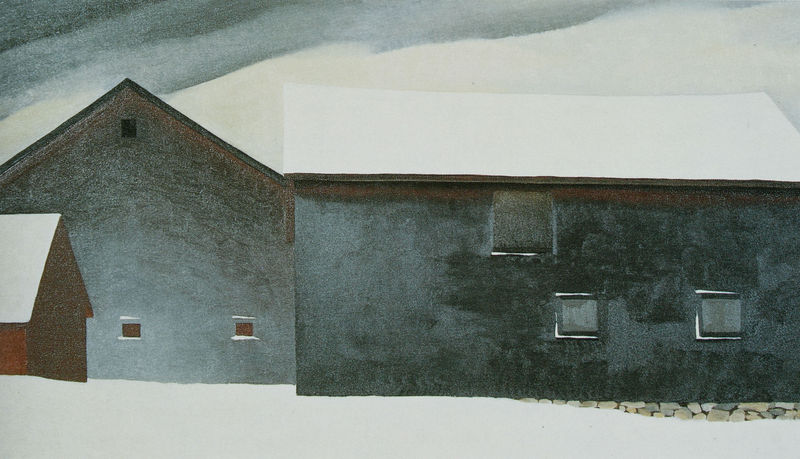
Titel: Barn with Snow
Künstler: Georgia O'Keeffe
Standort: San Diego (California)
Institution: San Diego Museum of Art
Schlagwörter: himmel, aquarell, braun, fenster, grau, schwarz, weiss, dach, gebäude, haus, schnee, wiese, wand, spitze, stein, steine, häuser, kalt, front, fassade, dorf, dächer, giebel, mauer, winter, kälte, rechteckig, quadrat, quadratisch, vorderfront